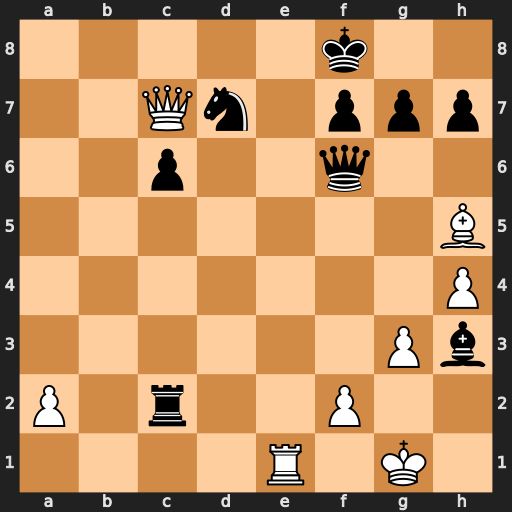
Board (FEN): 5k2/2Qn1ppp/2p2q2/7B/7P/6Pb/P1r2P2/4R1K1
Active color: w
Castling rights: -
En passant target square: -
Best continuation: Qc8+ Qd8 Qxd8#